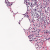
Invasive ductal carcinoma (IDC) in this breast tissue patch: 1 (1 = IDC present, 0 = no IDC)